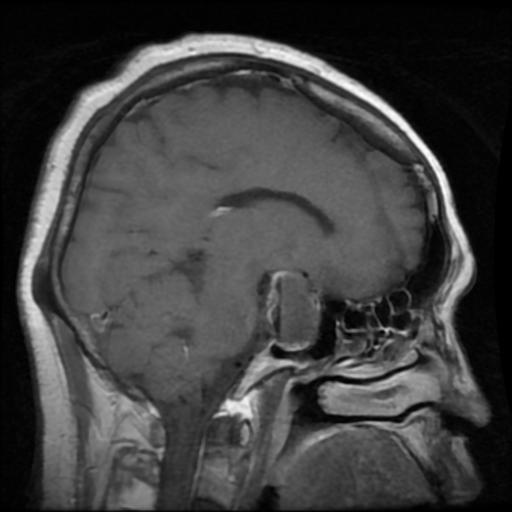
Label: pituitary